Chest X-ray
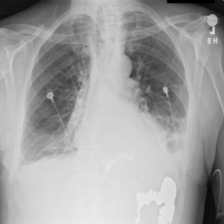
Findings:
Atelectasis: positive
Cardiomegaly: negative
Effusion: negative
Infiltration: negative
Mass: negative
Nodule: negative
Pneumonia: negative
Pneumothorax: negative
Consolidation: positive
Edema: negative
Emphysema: negative
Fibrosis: negative
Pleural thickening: negative
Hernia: negative